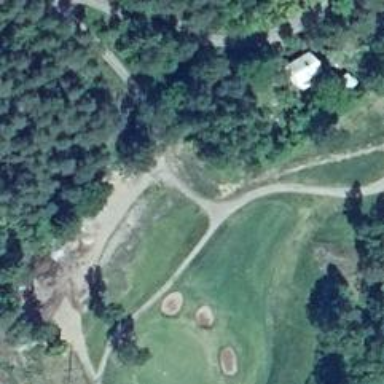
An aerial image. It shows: Footway that doubles as golf path.